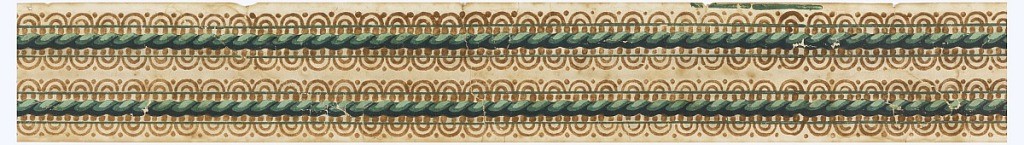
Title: Border
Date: ca. 1860
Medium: Block printed on paper
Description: Cream field, with two bands of green cable pattern.